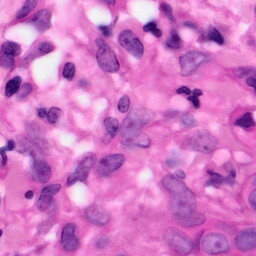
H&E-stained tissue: Pancreatic